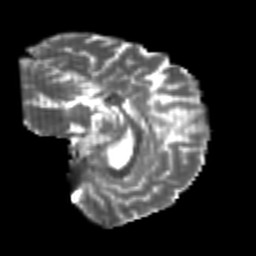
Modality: T2w
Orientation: sagittal
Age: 25
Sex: male
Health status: healthy
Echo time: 0.074 s